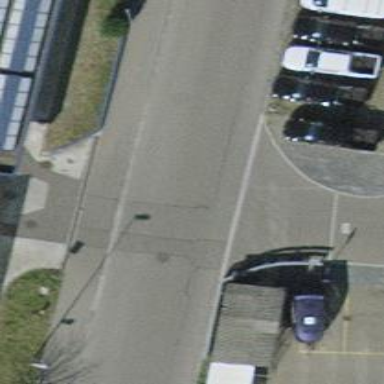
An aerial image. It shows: Unclassified road with asphalt surface and opposite cycleway.